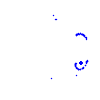
Particle: proton